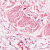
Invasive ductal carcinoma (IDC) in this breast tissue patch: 0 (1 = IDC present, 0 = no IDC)